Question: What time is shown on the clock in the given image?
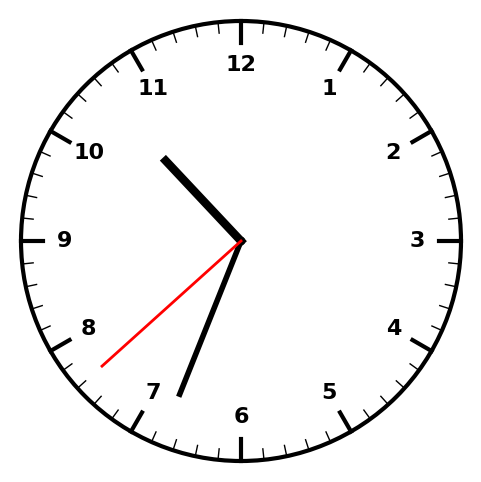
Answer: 10:33:38